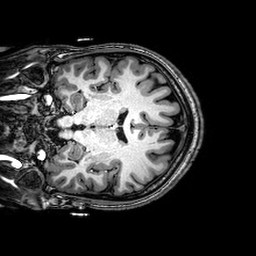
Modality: T1w
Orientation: coronal
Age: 24
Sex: male
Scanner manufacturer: philips
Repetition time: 0.008248 s
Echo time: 0.00379 s